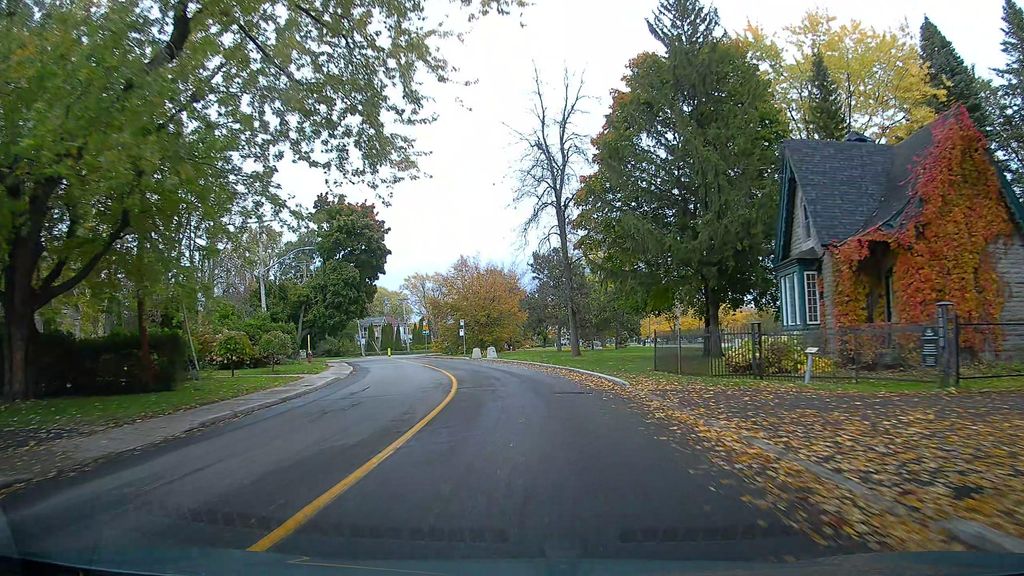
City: montreal